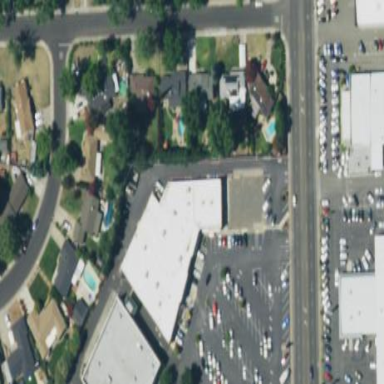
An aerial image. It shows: Retail store building.